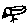
Label: bird